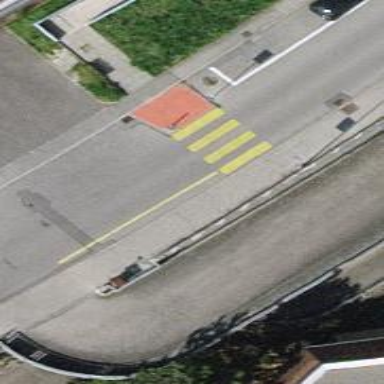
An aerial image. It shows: Uncontrolled road crossing with chicane traffic calming measures.